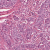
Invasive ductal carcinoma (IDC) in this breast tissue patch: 1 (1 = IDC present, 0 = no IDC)